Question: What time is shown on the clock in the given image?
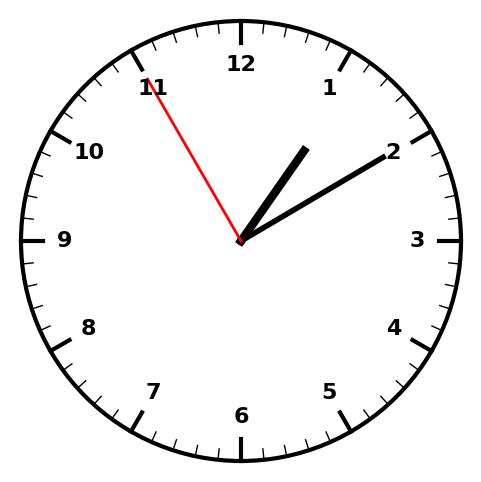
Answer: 01:09:55